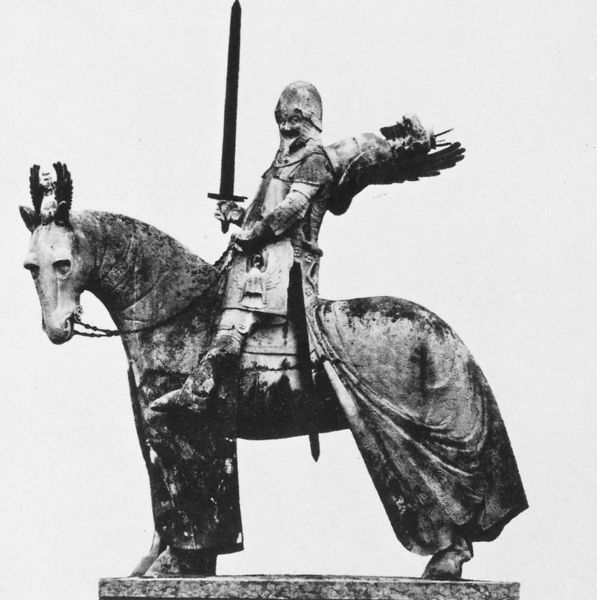
Titel: Reiterstandbild vom Grabmal des Cangrande I. della Scala (ehemals S. Maria Antica in Verona
Institution: Verona, Museo di Castelvecchio
Schlagwörter: mann, bart, sockel, decke, pferd, reiter, statue, bogen, schwer, krieg, schlacht, denkmal, schwert, soldat, helm, ross, köcher, pfeil, standbild, klcher